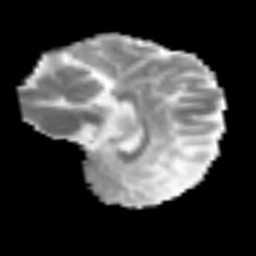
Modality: MD
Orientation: sagittal
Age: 39
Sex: female
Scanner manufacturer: siemens
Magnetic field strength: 3 T
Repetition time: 3.2 s
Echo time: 0.081 s